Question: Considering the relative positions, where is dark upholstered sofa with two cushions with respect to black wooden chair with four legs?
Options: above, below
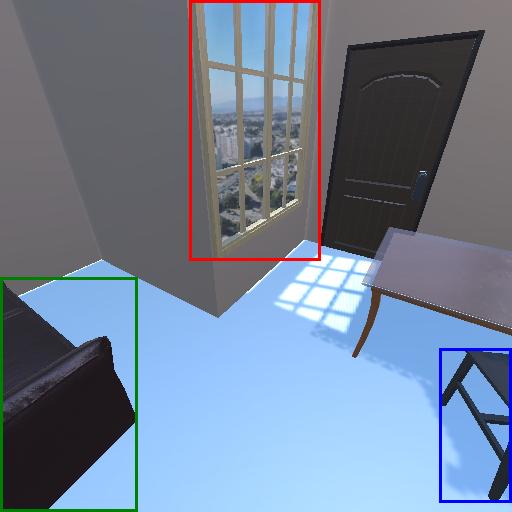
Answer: above